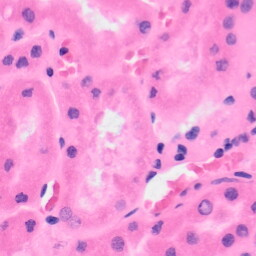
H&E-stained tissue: Kidney